Interaction volume radius: 10 \u00c5
Interaction volume height: 20 \u00c5
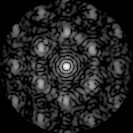
Disorder parameter: 0.5818